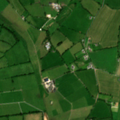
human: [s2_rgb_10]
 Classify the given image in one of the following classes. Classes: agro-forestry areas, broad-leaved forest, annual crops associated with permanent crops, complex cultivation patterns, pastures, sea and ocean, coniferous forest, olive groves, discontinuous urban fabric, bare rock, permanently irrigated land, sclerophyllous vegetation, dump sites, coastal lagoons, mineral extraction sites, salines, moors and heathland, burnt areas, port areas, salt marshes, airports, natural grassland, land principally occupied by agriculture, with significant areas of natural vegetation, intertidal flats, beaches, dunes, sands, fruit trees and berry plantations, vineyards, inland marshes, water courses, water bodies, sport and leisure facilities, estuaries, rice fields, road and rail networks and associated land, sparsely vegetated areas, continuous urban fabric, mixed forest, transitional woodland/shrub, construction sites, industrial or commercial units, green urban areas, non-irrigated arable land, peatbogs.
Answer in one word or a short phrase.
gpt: pastures